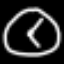
Label: clock